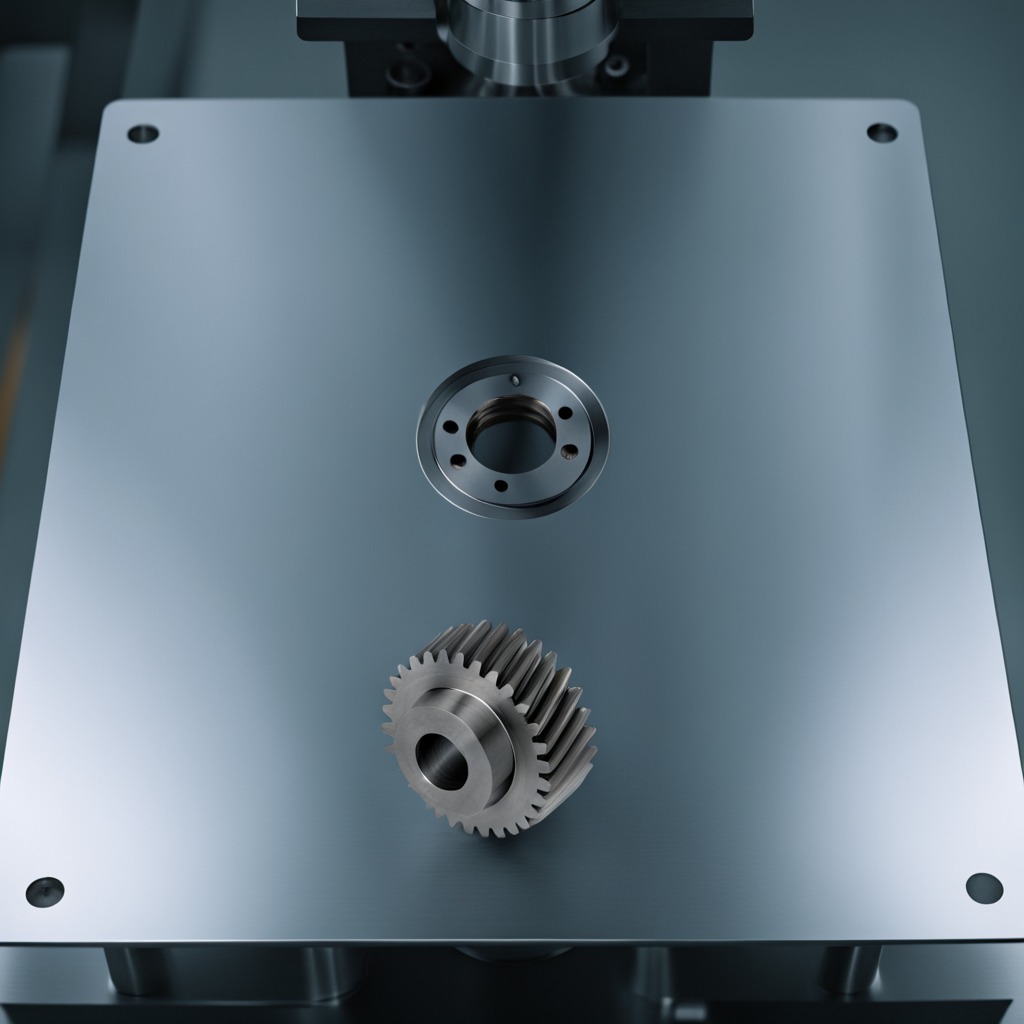
A steel gear with teeth is lying on the metal table in a machine shop under fluorescent lights.